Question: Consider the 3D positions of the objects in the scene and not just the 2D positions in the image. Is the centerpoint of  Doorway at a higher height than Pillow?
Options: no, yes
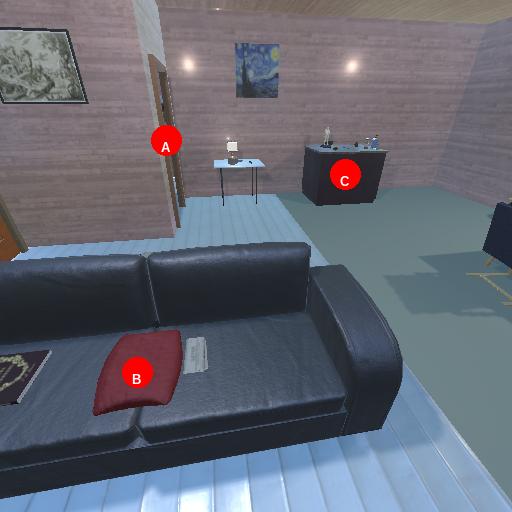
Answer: no